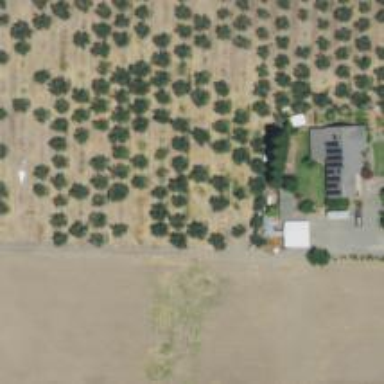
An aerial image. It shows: Orchard.